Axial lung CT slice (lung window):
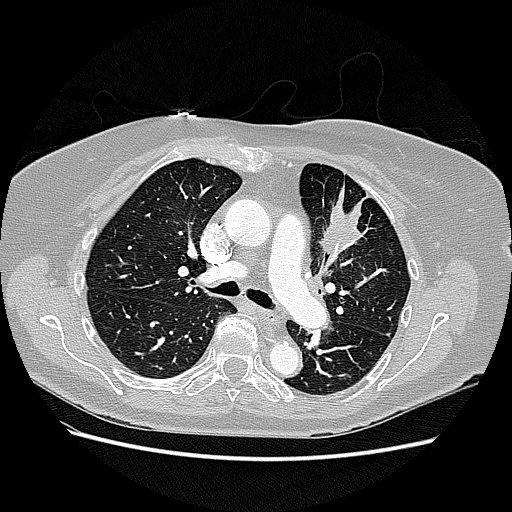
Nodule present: yes
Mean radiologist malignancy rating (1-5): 3